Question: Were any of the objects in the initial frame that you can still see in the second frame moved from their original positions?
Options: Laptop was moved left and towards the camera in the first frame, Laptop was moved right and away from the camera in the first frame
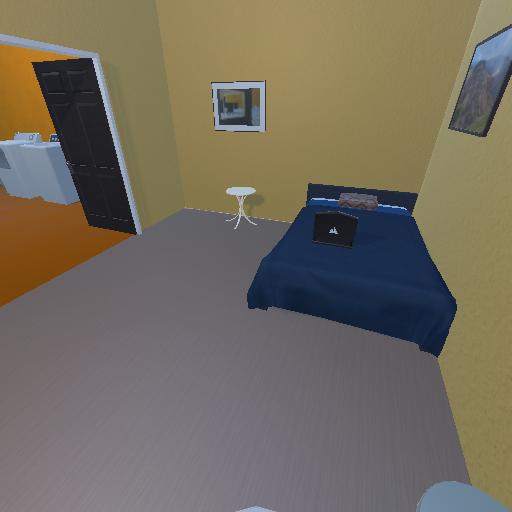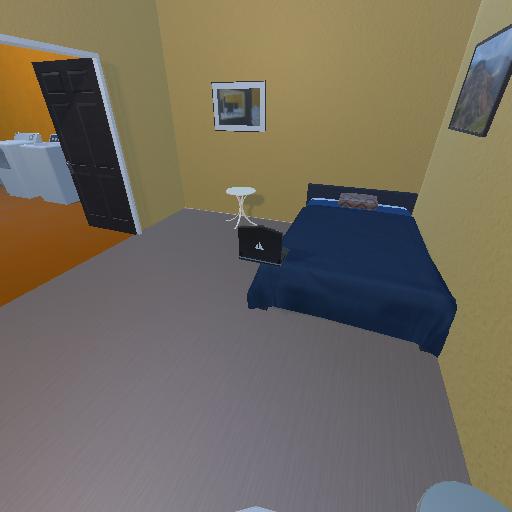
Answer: Laptop was moved left and towards the camera in the first frame